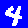
Digit: 4